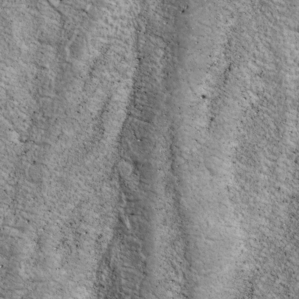
Label: non_frost